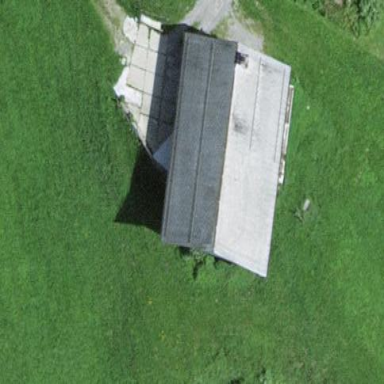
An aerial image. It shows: Farm auxiliary building with gabled roof.